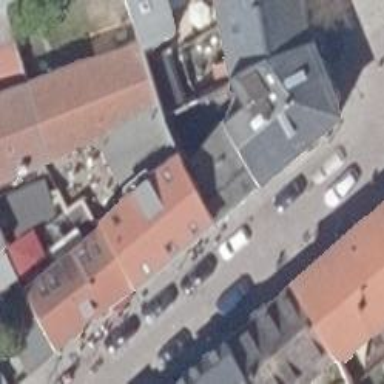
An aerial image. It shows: Cafe.